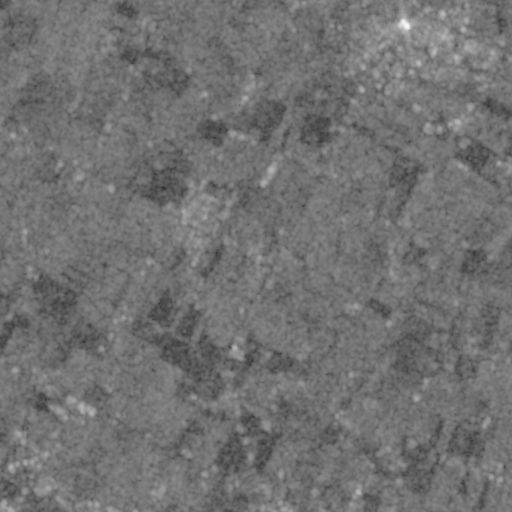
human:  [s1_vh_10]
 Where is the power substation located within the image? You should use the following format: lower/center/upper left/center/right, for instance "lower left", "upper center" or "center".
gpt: The power substation is located in the upper right of the image.
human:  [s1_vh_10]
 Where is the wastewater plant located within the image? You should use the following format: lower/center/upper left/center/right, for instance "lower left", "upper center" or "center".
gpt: The wastewater plant is located in the lower left of the image.
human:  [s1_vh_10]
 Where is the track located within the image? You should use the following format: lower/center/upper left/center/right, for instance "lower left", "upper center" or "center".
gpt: There is no track in the image.

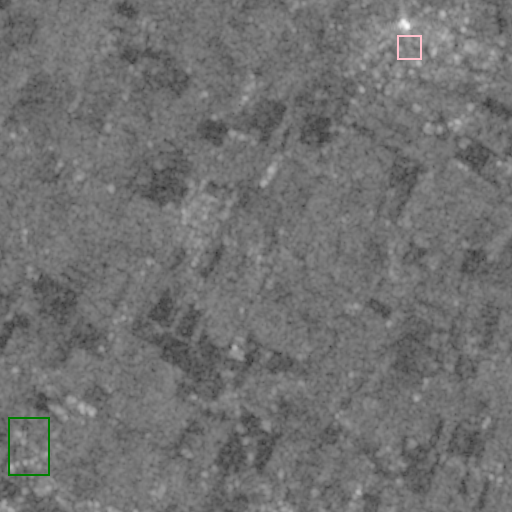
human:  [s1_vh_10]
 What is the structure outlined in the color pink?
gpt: The structure outlined in pink is a power substation.
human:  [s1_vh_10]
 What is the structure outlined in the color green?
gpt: The structure outlined in green is a wastewater plant.
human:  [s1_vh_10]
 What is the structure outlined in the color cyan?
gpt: There is no cyan outline.